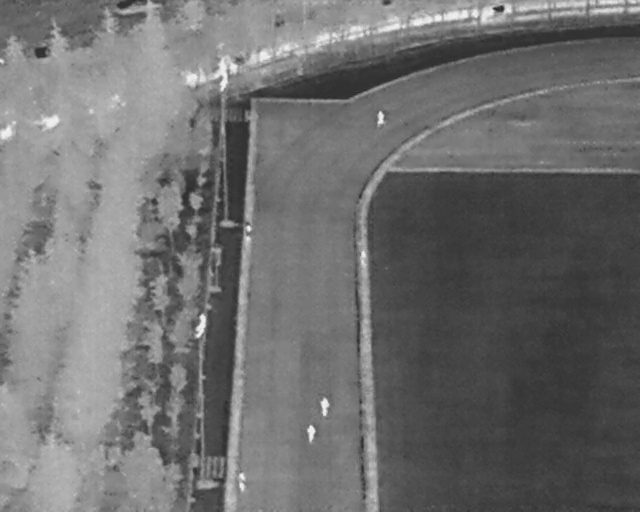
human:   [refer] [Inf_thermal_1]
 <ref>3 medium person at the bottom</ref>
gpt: <box>[[48, 78, 52, 80, 2], [46, 83, 50, 85, 2], [35, 93, 39, 94, 2]]</box>

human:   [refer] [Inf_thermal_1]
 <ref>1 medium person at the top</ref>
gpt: <box>[[57, 22, 60, 23, 2]]</box>